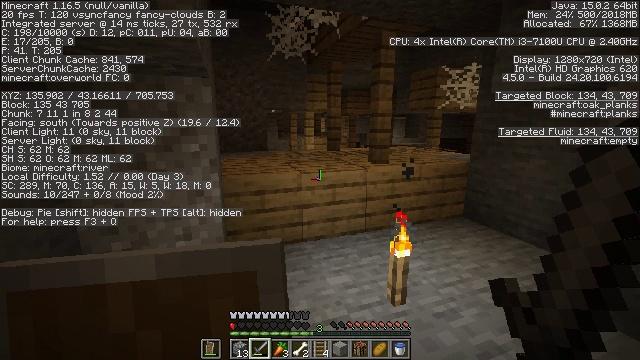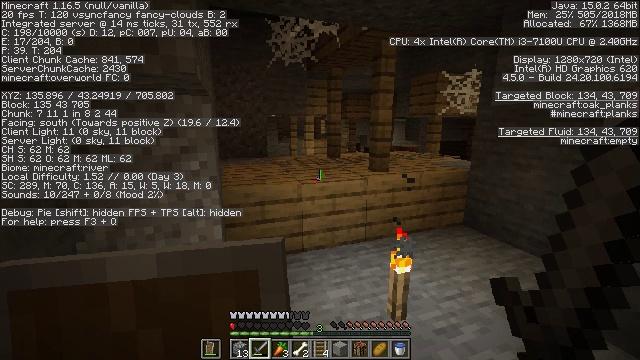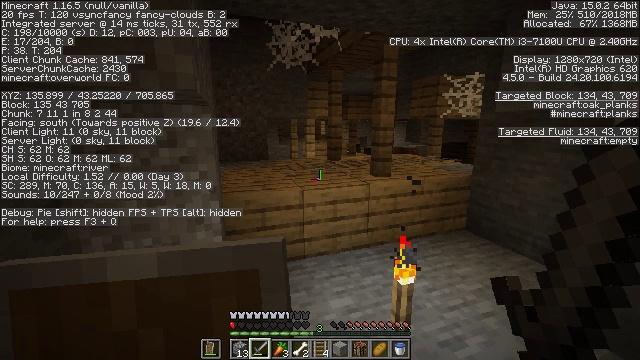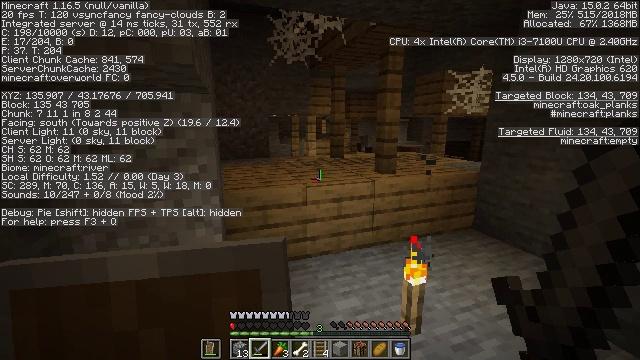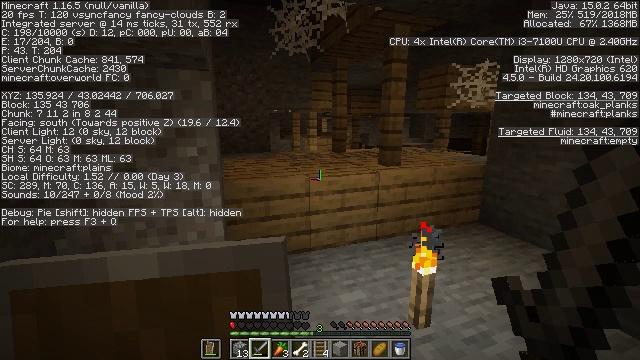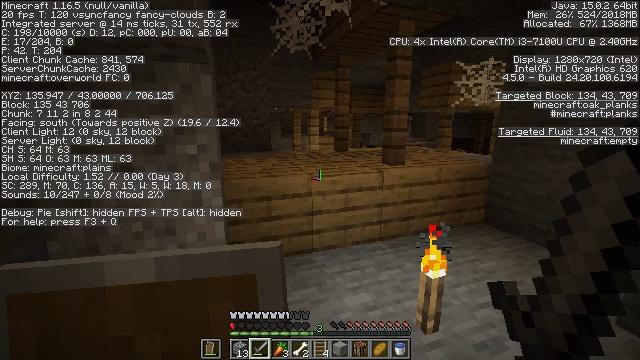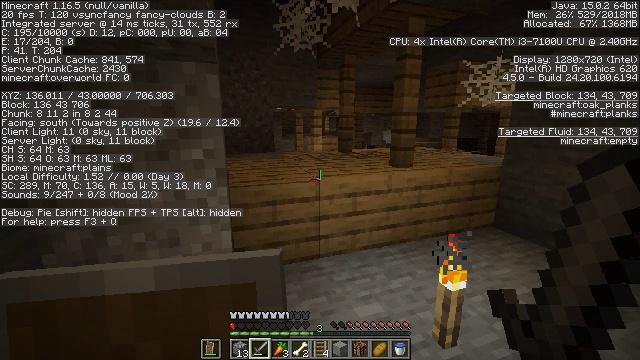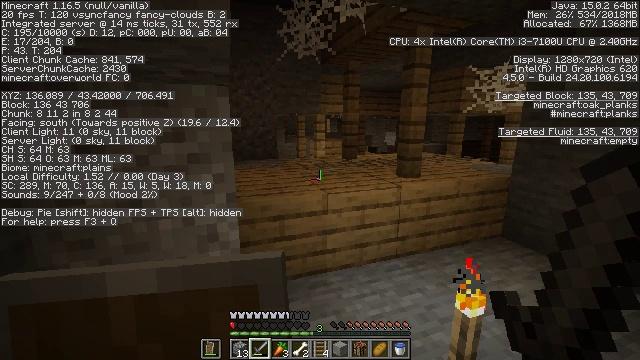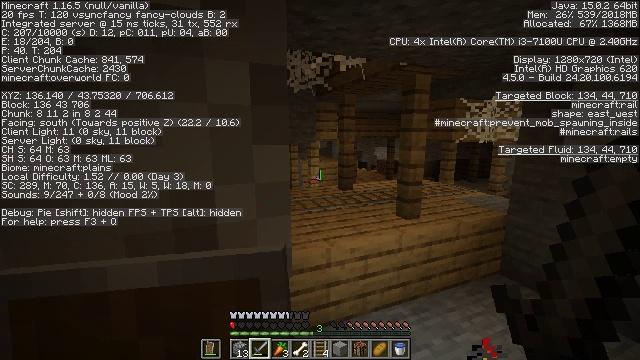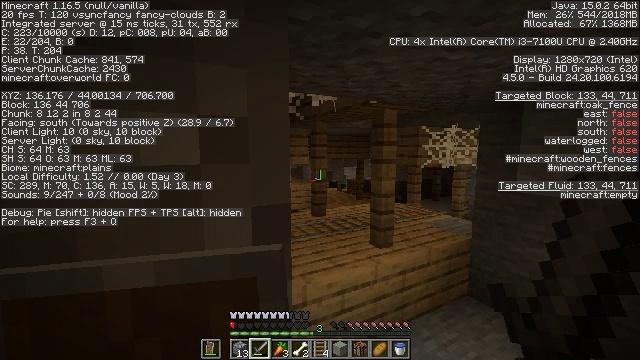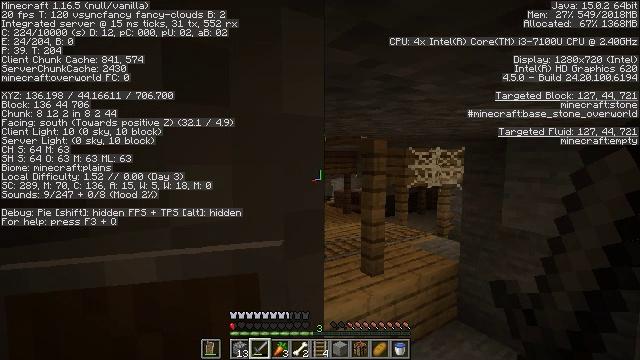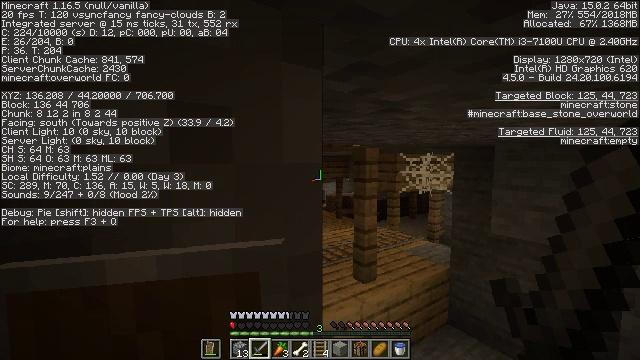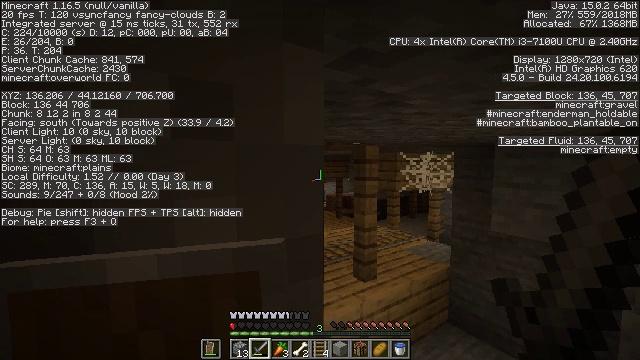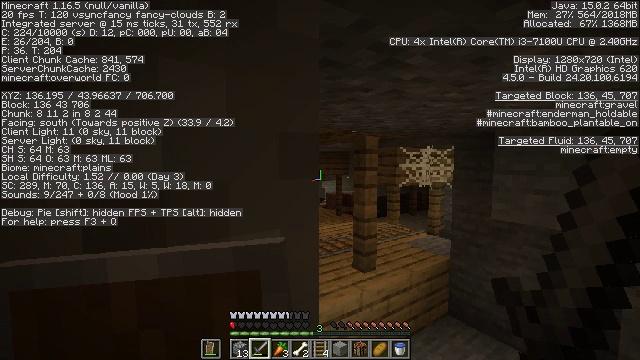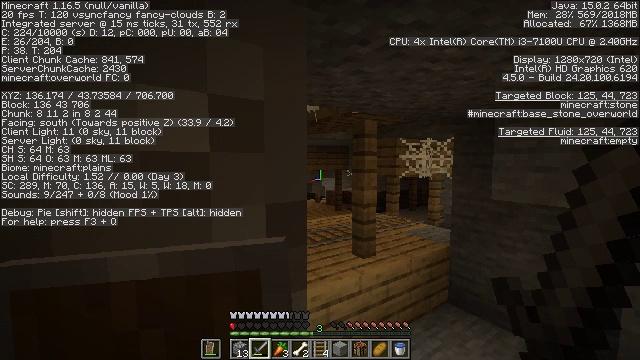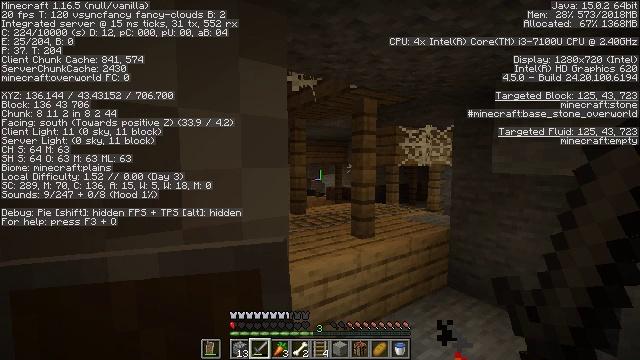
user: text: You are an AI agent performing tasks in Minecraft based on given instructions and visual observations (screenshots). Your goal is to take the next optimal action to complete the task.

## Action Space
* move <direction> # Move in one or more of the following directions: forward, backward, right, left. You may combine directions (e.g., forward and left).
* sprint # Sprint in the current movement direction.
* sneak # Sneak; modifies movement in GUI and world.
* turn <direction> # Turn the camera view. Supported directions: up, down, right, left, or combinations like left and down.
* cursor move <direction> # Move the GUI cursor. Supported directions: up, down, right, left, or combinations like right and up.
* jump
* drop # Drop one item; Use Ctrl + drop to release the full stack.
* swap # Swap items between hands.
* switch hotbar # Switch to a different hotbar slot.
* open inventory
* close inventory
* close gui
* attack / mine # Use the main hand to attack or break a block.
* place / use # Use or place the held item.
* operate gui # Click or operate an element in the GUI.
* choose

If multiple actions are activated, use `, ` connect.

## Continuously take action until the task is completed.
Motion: motion action
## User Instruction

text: Break the cobweb with a sword.
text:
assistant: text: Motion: move forward and move left, jump
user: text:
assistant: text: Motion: move forward and move left, jump
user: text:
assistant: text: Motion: move forward and move left, jump
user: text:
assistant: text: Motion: move forward and move left, jump
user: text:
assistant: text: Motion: move forward and move left, jump
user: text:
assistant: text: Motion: move forward and move left, jump
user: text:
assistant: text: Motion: move forward and move left, jump
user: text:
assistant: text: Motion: move forward and move left, turn right and up, jump
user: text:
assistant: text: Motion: move forward, turn right and up, jump
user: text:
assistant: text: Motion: move forward, turn right and up, jump
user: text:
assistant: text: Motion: move forward, turn right, jump
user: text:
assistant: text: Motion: move forward, jump
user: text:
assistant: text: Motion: move forward, jump
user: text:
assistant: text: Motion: move forward, jump
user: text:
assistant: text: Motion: move forward
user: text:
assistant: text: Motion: move forward and move right
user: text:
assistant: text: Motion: move forward and move right
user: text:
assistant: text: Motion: move forward and move right
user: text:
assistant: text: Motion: move forward and move right
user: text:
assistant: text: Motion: move forward and move right
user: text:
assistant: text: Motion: move forward and move right
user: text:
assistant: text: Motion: move forward and move right
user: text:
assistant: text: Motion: move forward
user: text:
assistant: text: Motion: move forward, turn left and down
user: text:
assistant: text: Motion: move forward, turn left and down
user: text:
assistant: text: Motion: move forward, turn left and down
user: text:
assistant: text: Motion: move forward
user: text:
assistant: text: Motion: move forward
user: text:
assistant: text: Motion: move forward
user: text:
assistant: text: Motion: move forward, jump